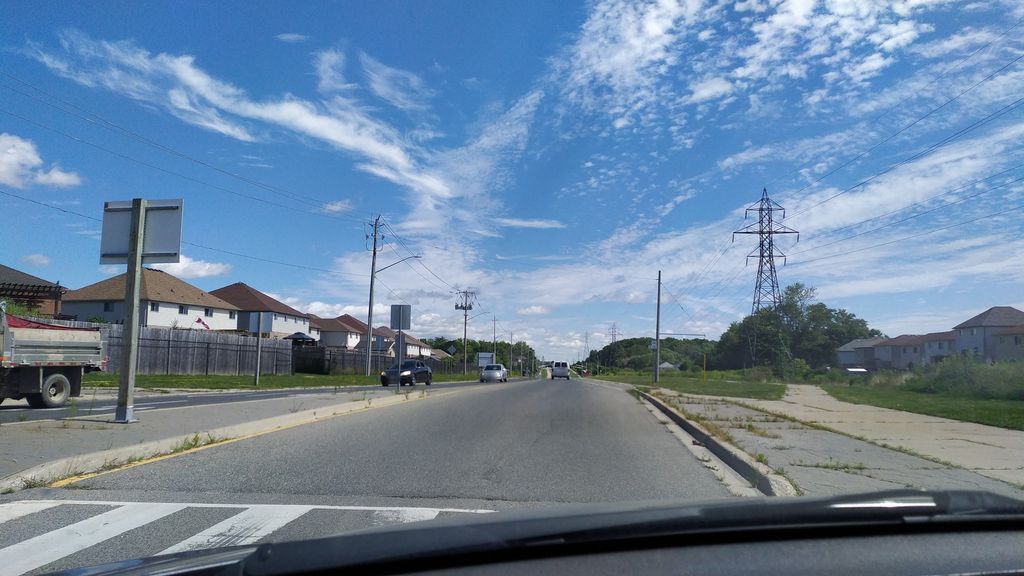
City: kitchener-waterloo